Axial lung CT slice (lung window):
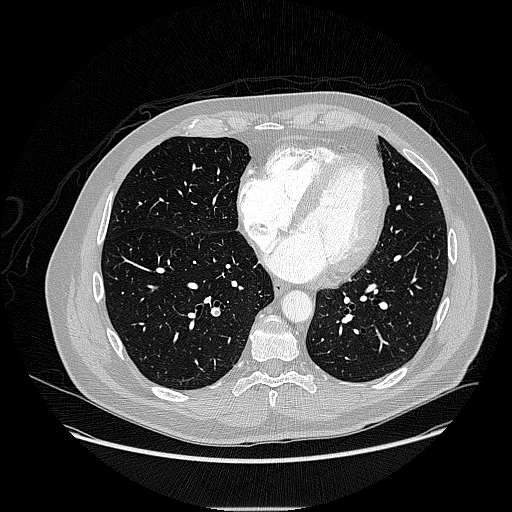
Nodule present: no